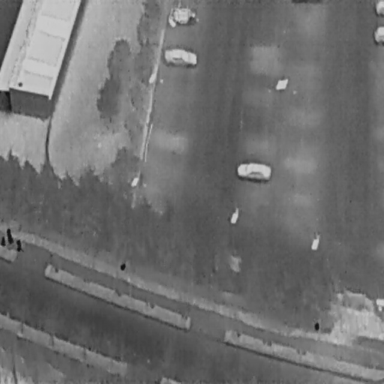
There are six Cars in the infrared image.